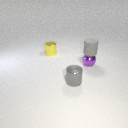
small gray rubber cylinder above small purple metal sphere